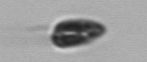
Label: flagellate